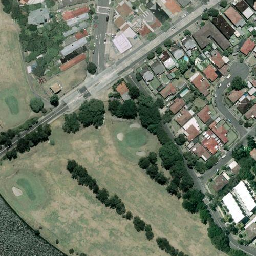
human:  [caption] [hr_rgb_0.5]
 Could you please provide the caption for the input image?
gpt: Rivers, plant belts and urban areas are common.

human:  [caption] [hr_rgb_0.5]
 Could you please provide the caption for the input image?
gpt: Rivers, plant belts and urban areas are distributed together.

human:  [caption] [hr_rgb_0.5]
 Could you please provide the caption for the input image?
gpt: Distribution of rivers, plant belts and urban areas

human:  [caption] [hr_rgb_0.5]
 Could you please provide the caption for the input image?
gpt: Rivers, Plant Zones and Urban Distribution

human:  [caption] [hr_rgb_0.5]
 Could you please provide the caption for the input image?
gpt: Distribution of rivers, plant belts and cities